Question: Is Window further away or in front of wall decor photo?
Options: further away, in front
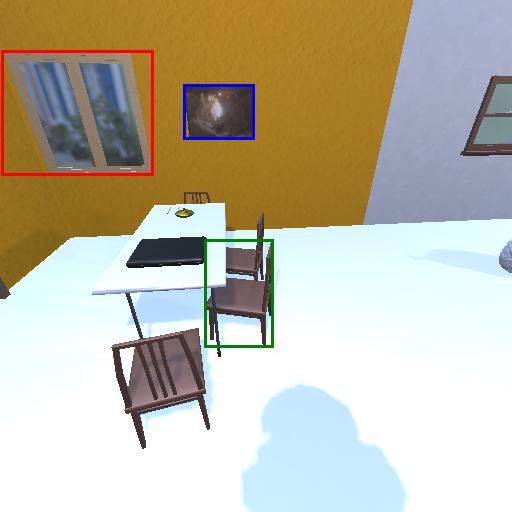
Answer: further away